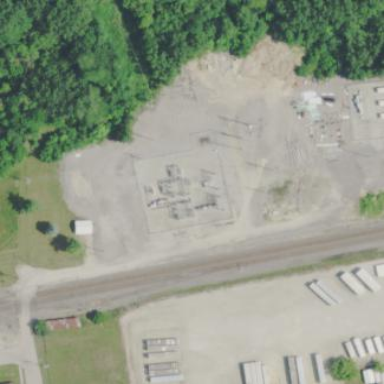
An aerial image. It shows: Power substation.